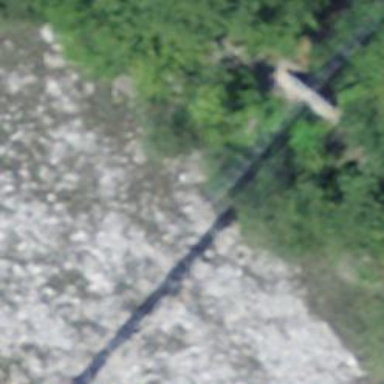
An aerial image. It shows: Man-made cliff.